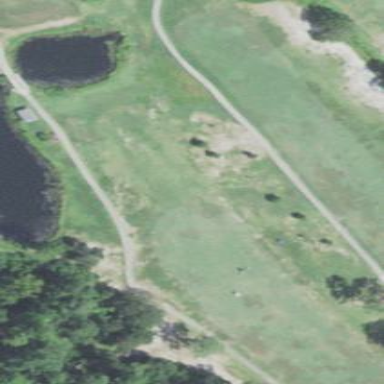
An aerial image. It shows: Rough grassy area used for golf.